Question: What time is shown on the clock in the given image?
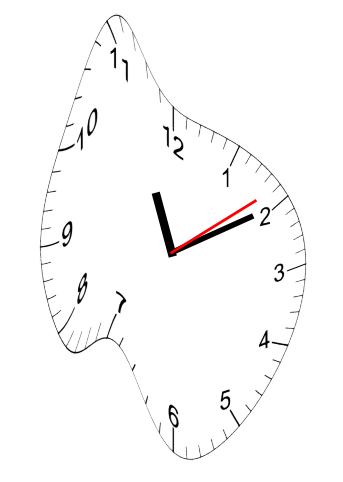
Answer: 11:10:09